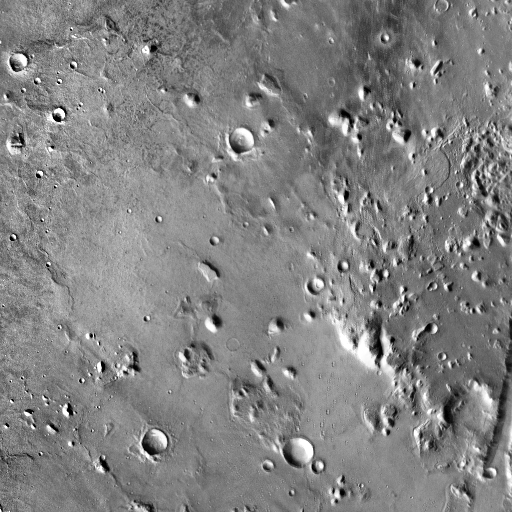
Crater classes present: Background, Other, Buried